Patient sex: M
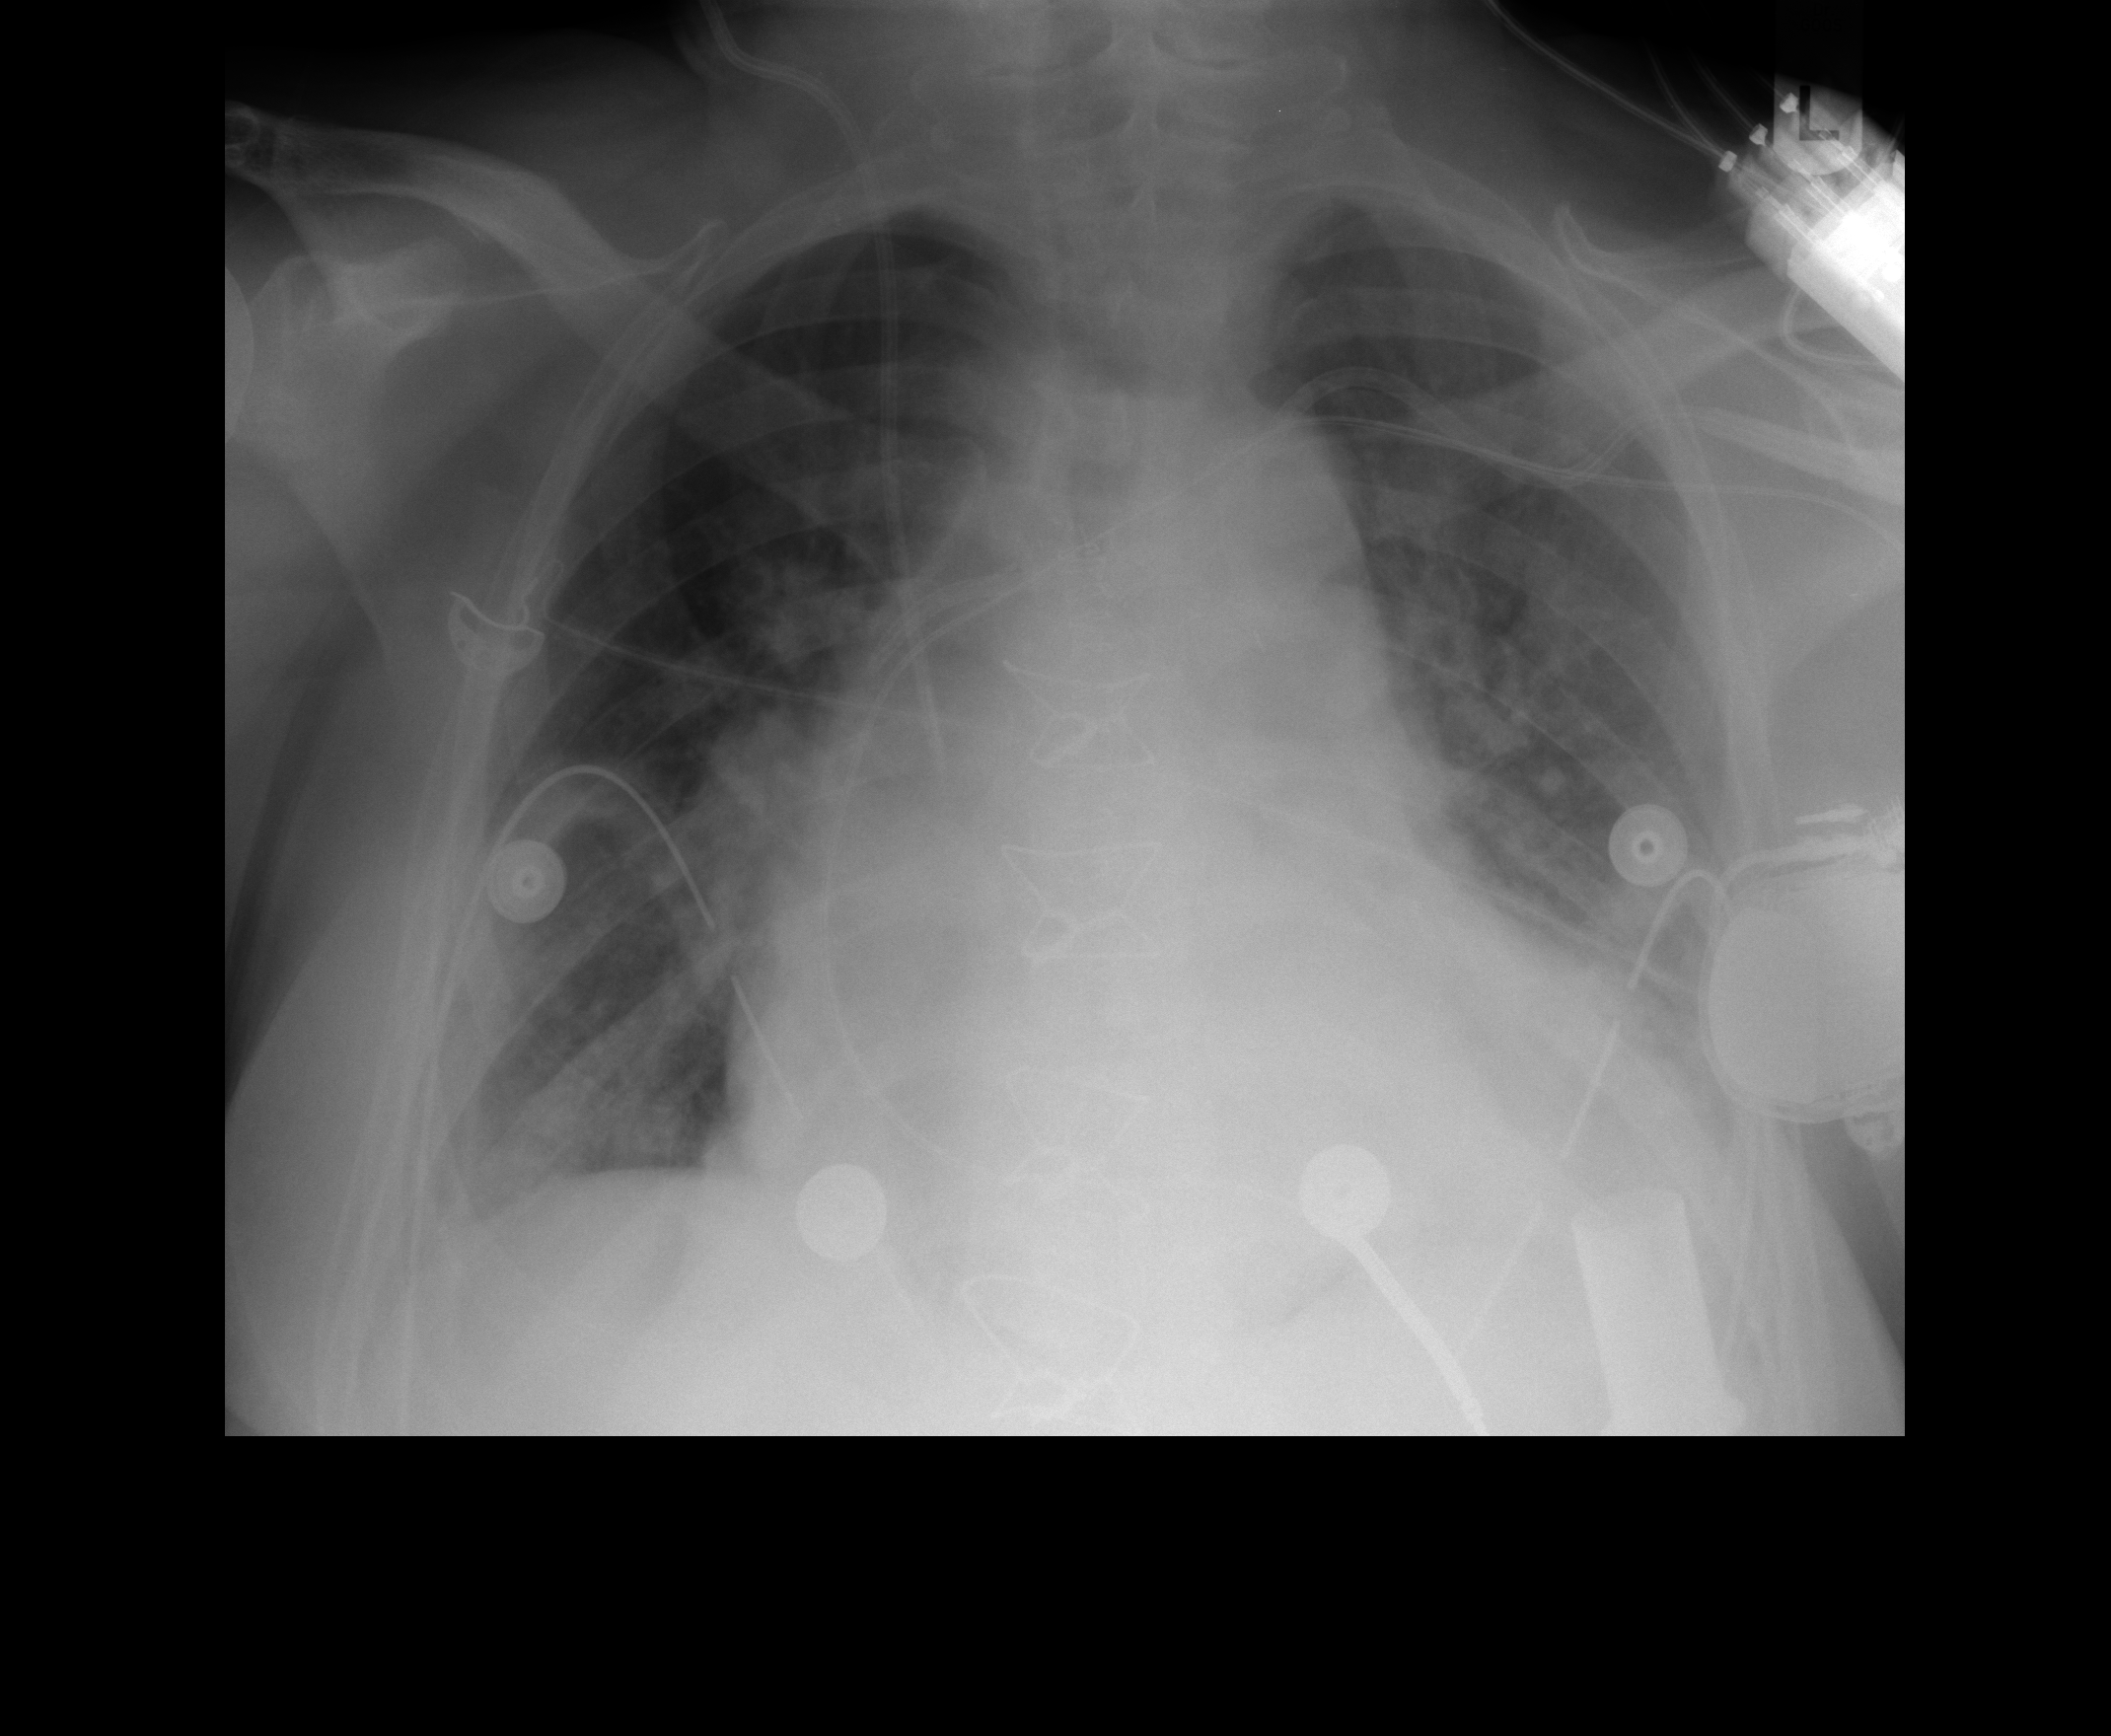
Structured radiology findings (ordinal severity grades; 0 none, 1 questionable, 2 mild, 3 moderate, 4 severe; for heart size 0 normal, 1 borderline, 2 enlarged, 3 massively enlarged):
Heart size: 3
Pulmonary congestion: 3
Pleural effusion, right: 1
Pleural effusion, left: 2
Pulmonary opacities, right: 1
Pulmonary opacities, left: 0
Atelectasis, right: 2
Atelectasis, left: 2